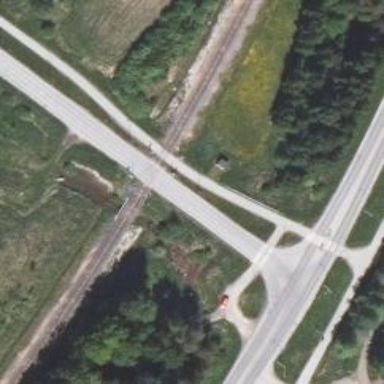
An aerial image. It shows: Railway crossing with lights and diagonal stripes.